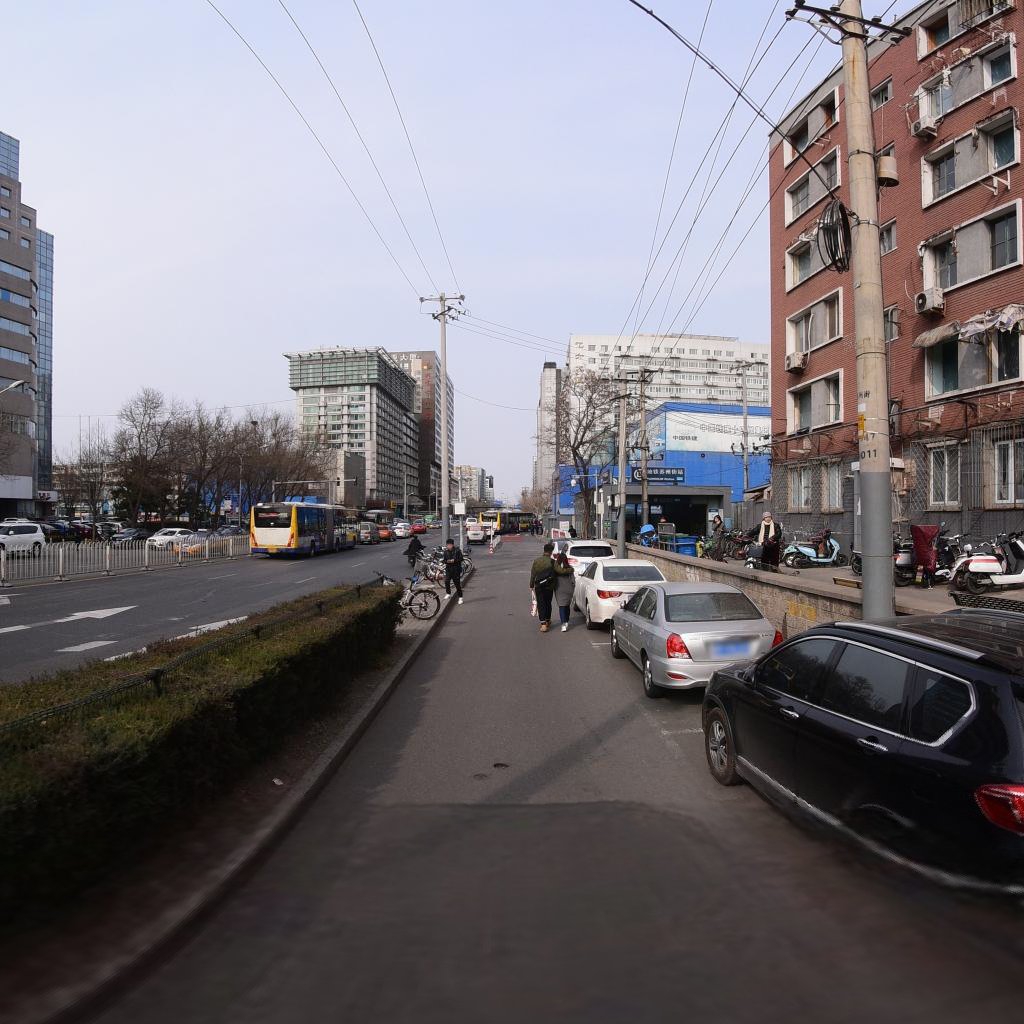
Region: Haidian
Road damage annotations: longitudinal crack, pothole, pothole